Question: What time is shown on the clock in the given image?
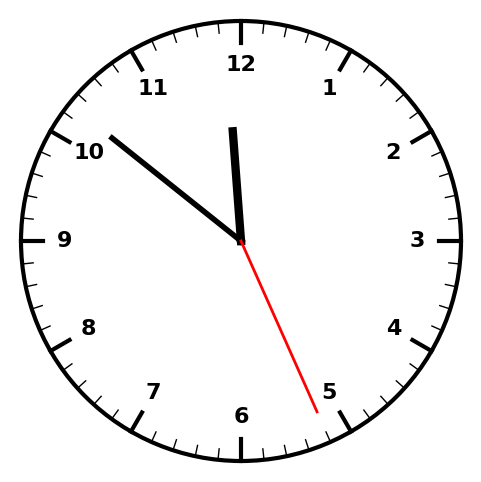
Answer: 11:51:26